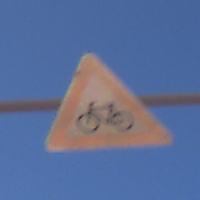
Verkehrszeichen: RadverkehrRechts
Umgebung: Outdoor, RoadRail
Tageszeit: MorningAfternoon
Wetter: Clear
Licht: Natural
Jahreszeit: NotSpecified
Kontrast: HighContrast